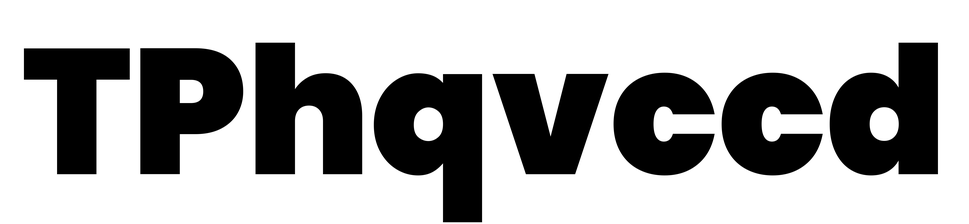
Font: Poppins-Black